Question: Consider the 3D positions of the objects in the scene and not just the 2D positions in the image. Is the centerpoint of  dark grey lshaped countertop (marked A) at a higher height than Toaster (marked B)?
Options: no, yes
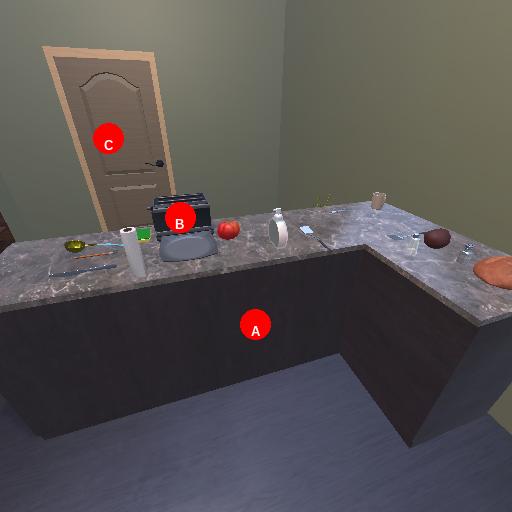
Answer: no